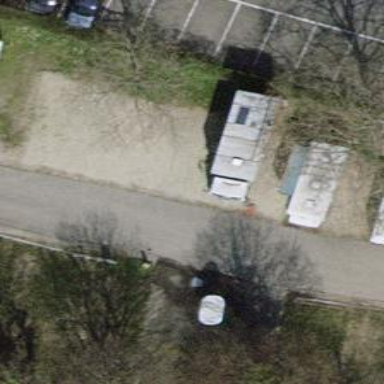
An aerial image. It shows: Caravan site with sanitary dump station for travelers.